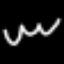
Label: squiggle